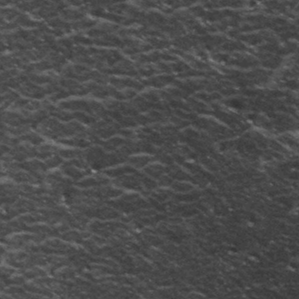
Label: frost